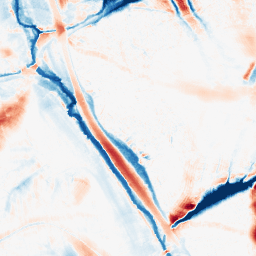
Category: morphological
Decomposition family: morphological_ellipse
Decomposition parameters: operation: average
width: 30
height: 50
Upsampling method: cubic_catmull_rom
Upsampling parameters: scale: 2
Upsampling scale: 2